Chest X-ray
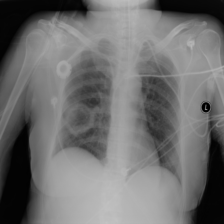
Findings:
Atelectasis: negative
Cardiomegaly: negative
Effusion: negative
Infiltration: negative
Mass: negative
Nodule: negative
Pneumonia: negative
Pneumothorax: negative
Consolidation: negative
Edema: negative
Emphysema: negative
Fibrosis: negative
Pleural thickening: negative
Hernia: negative